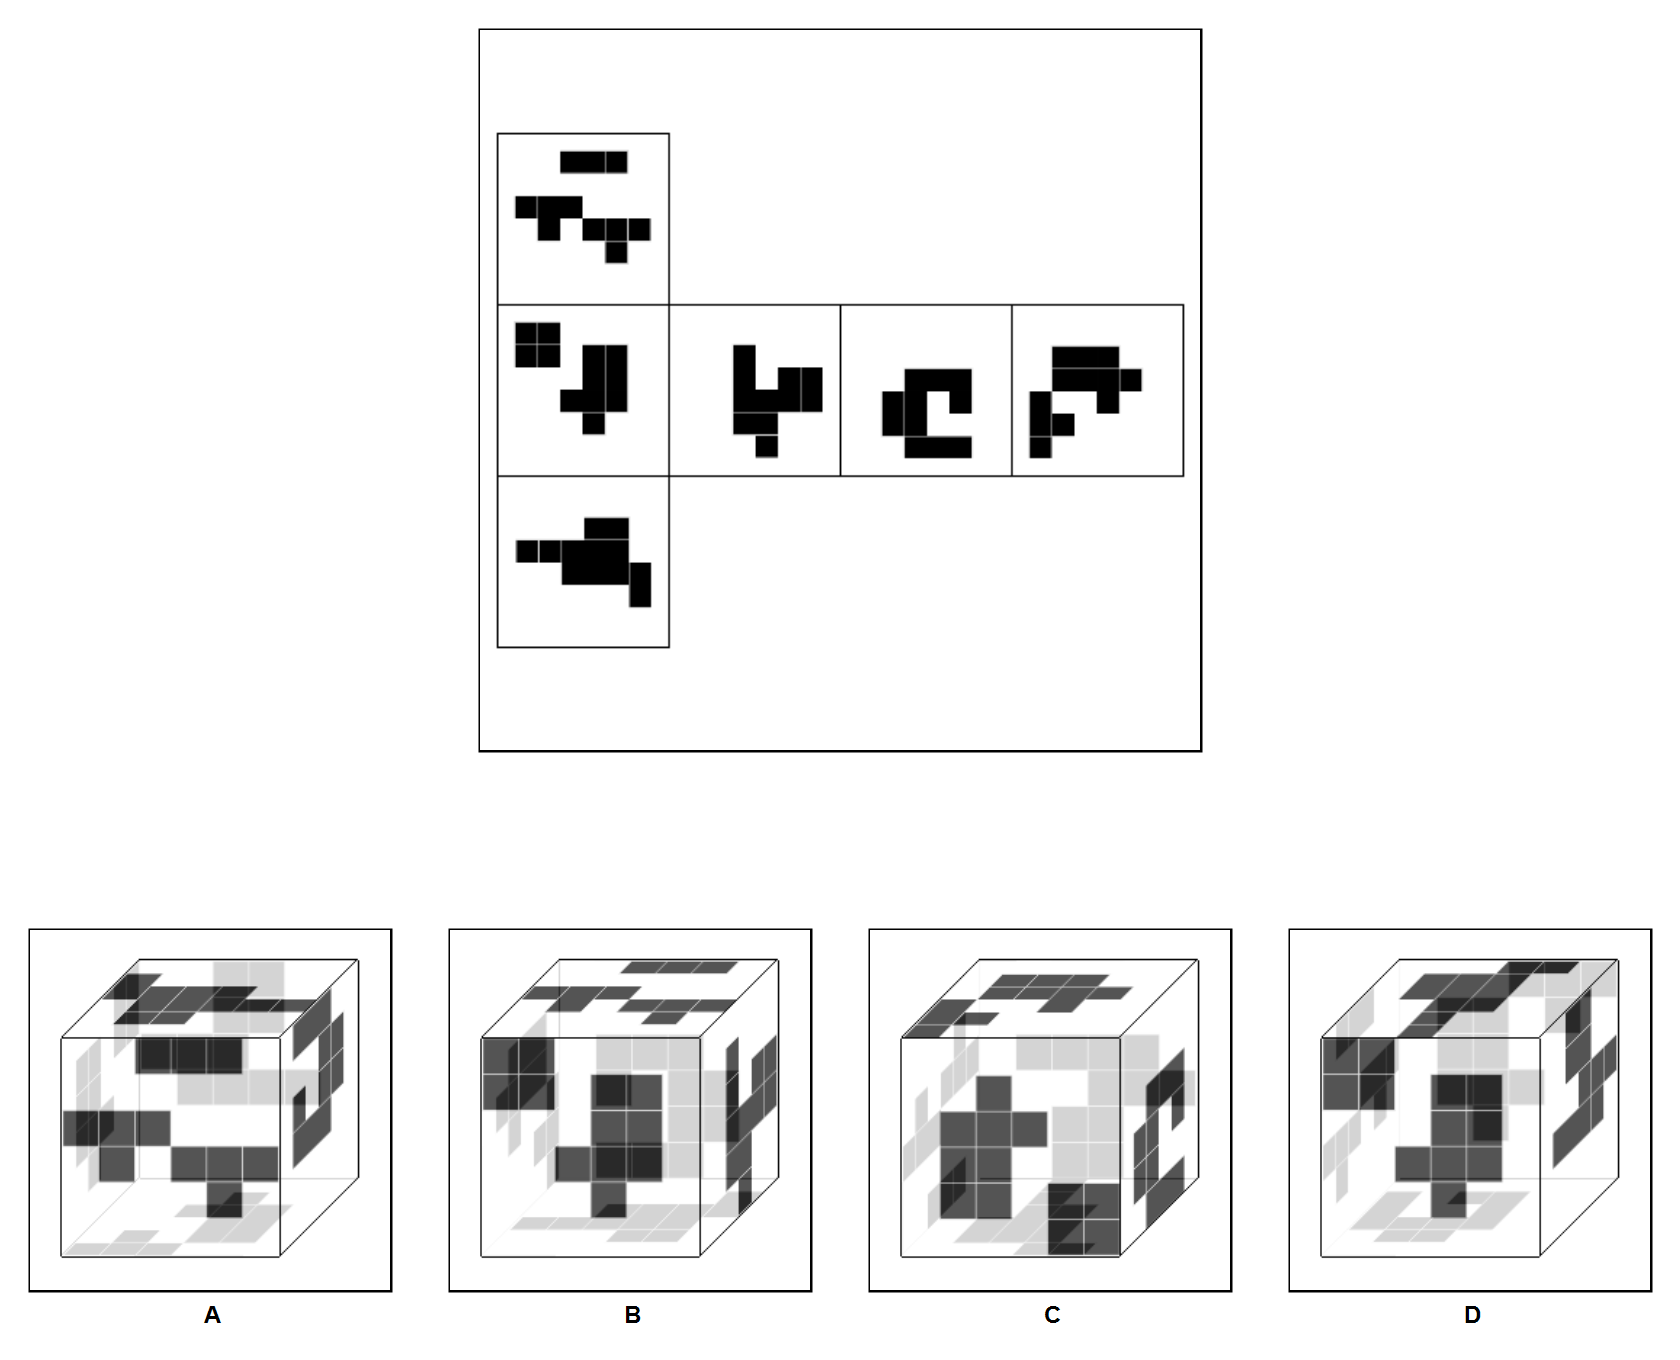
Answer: B